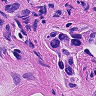
Metastatic tissue present: yes